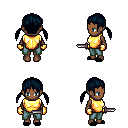
a pixel art fantasy rpg character, female body template, human, dark skin, gold chest armor, teal pants, raven twin-tailed hairstyle, gold gloves, black slippers, dagger, four views (front, back, left, right), 2x2 character sprite sheet, small pixel art, hard edges, no anti-aliasing